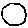
Label: hexagon